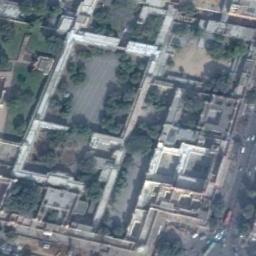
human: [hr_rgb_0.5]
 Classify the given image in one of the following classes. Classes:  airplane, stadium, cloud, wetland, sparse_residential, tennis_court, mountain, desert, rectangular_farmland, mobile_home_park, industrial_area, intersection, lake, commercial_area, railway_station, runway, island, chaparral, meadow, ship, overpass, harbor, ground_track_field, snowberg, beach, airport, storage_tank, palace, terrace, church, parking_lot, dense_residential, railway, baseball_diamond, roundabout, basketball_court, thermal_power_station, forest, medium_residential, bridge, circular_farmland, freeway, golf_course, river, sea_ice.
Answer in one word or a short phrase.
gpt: palace